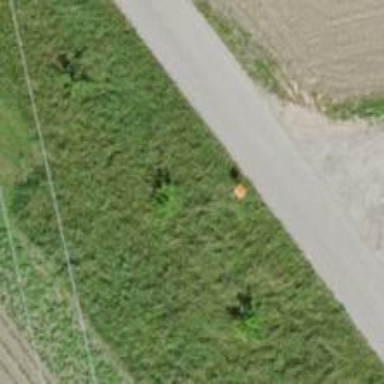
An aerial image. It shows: Pole with roof-covered pipeline marker.